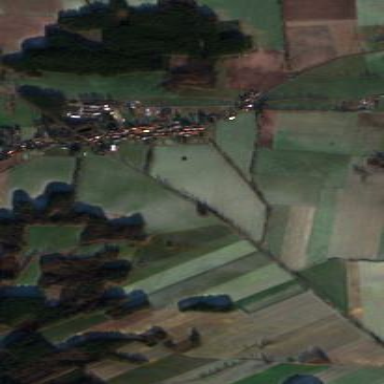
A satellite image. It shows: Picturesque farmland scene.